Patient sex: M
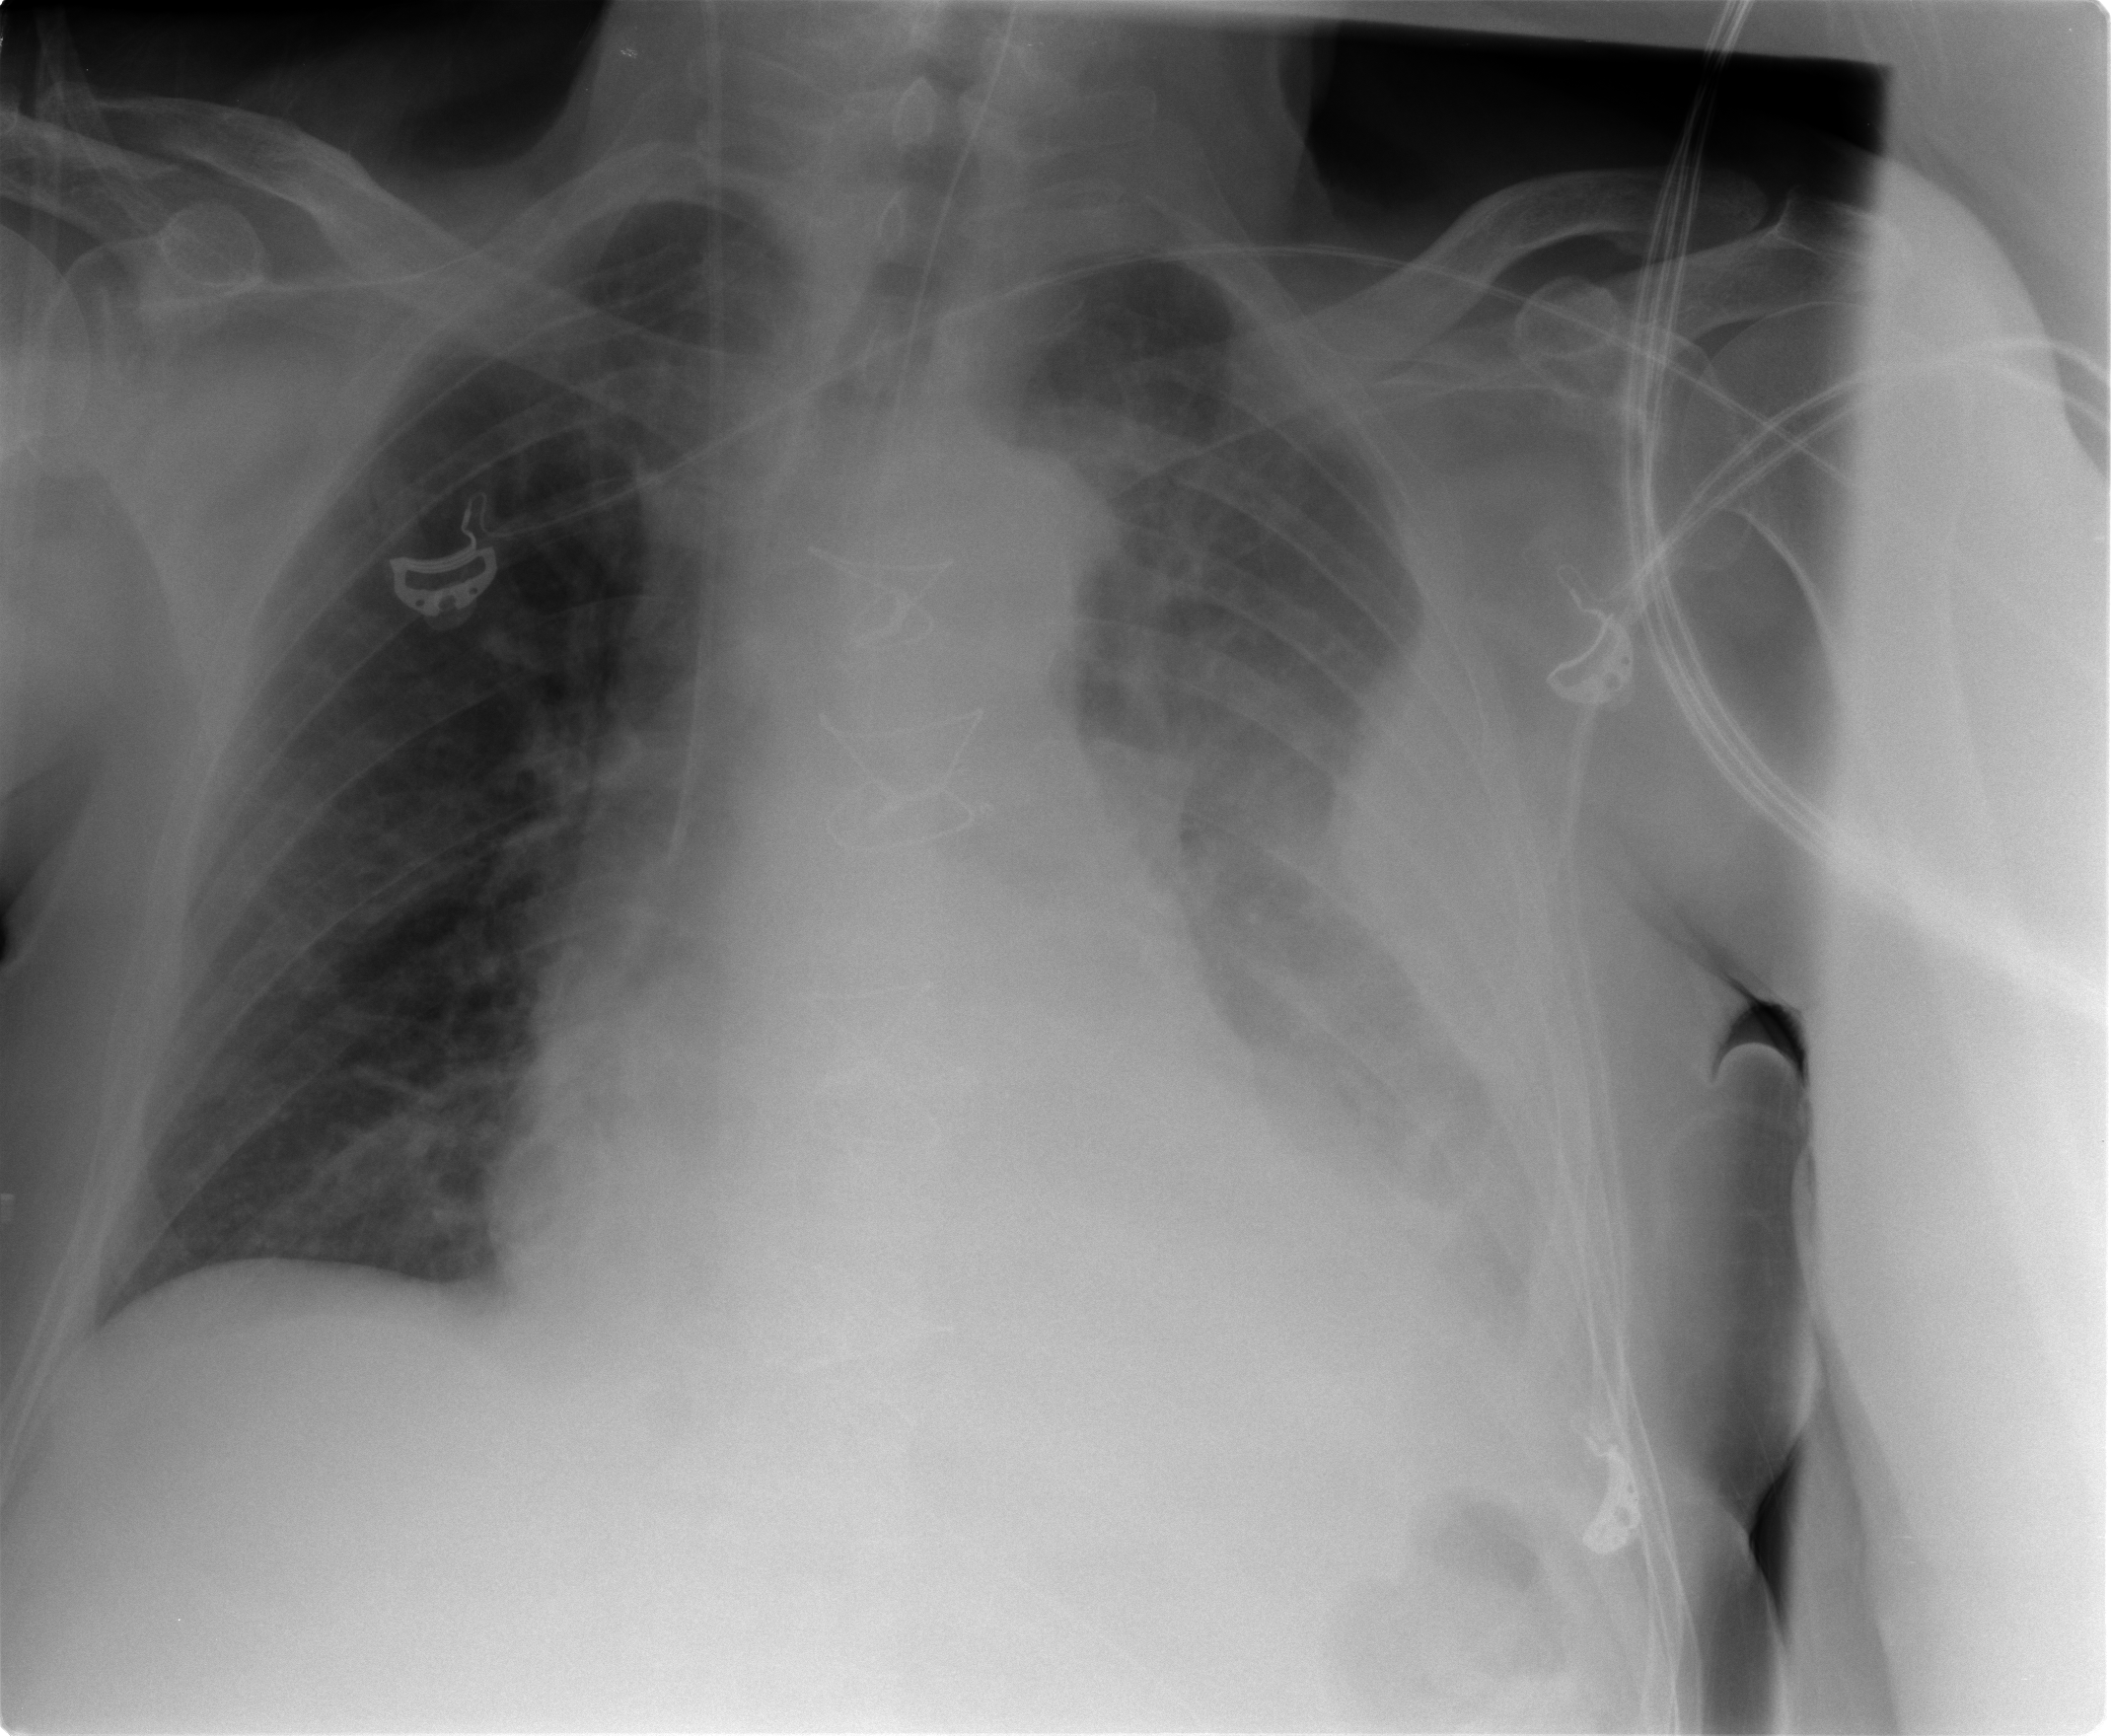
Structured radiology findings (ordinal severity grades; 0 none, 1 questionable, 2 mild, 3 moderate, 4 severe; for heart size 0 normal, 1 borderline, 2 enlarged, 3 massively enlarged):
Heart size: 2
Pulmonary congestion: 2
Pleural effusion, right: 0
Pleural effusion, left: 3
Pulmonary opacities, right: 0
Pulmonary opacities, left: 0
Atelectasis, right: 0
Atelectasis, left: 3